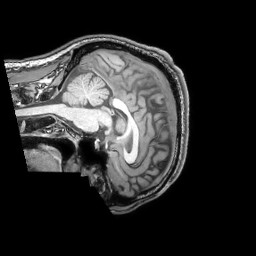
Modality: T1w
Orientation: sagittal
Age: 29
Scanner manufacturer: philips
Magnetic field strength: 3 T
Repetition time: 0.007 s
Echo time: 0.003501 s